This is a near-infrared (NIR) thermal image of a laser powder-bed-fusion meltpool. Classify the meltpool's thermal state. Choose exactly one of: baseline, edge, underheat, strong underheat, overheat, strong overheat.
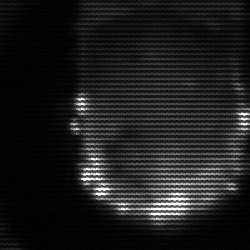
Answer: baseline